Chest X-ray:
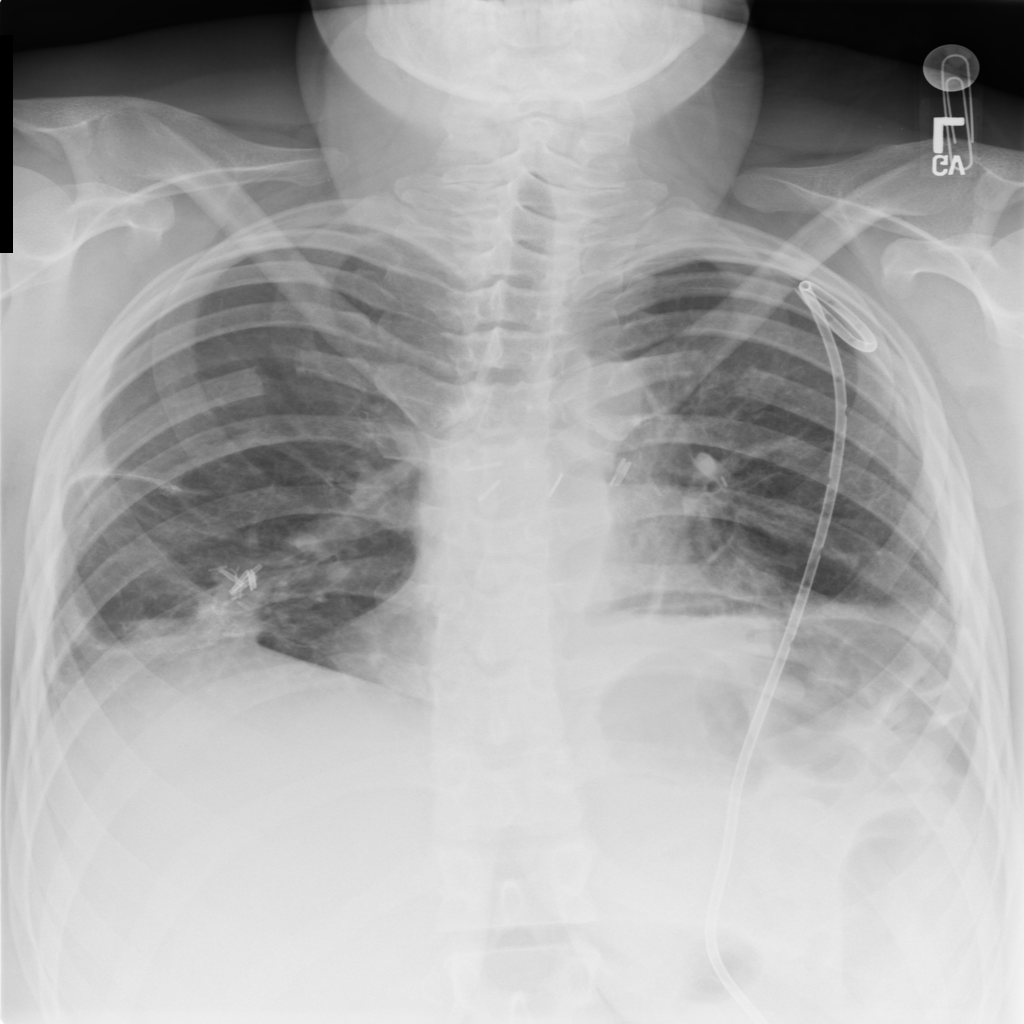
Findings: Effusion, Fibrosis, Fracture, Consolidation, Pleural Thickening
No abnormal finding: no